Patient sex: F
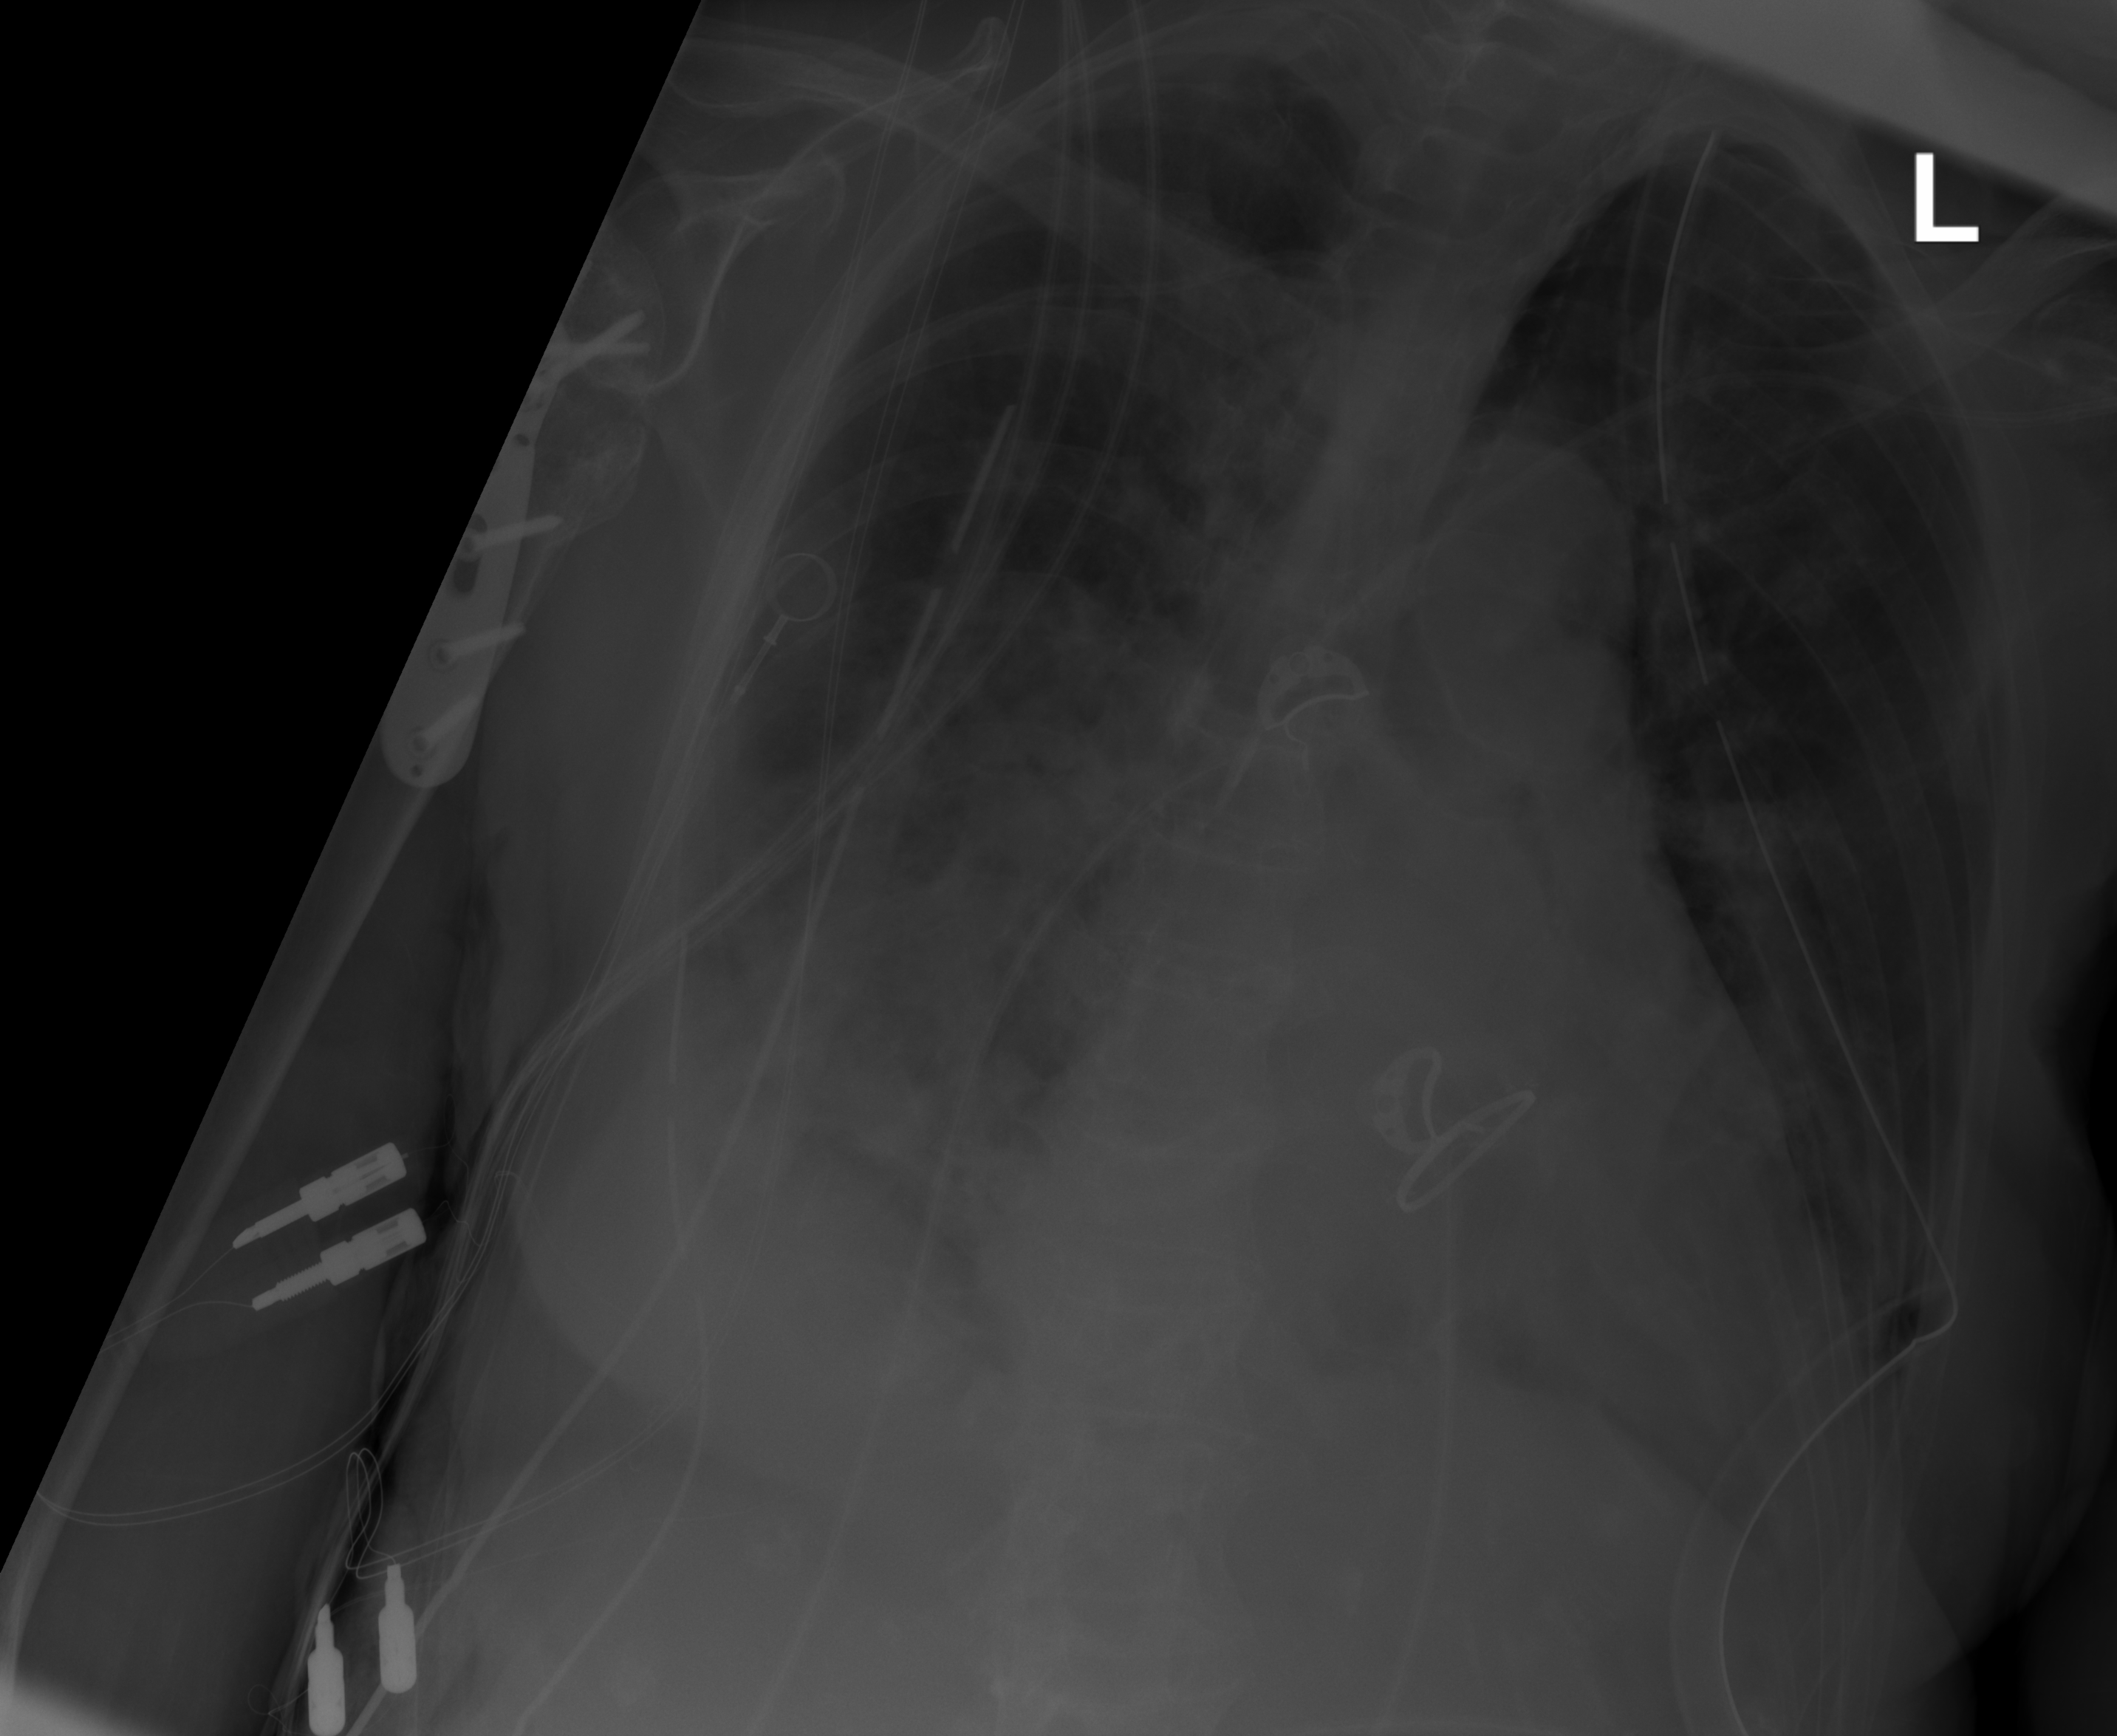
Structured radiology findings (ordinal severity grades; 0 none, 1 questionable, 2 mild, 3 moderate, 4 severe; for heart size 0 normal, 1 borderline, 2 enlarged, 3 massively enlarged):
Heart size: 2
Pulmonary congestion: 2
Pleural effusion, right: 2
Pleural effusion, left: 2
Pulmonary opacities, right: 3
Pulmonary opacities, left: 3
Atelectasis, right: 2
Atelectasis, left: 2